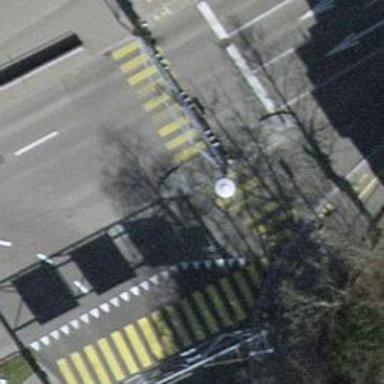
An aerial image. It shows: Road crossing with traffic signals and central island.